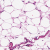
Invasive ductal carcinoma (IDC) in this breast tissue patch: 0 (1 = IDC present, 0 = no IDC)